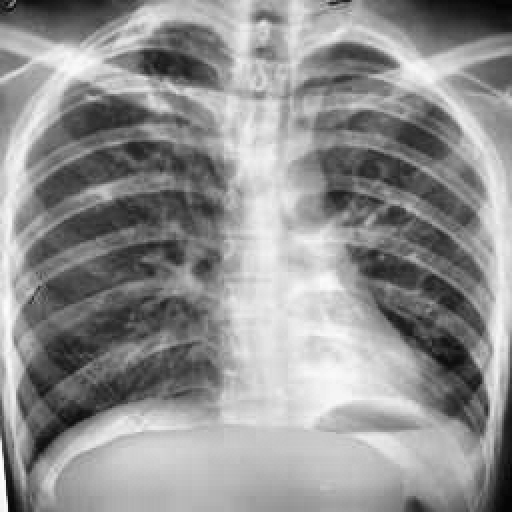
Finding: TUBERCULOSIS